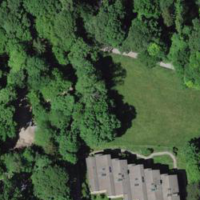
EUNIS habitat code: 55
Species observed at this site:
Acer campestre